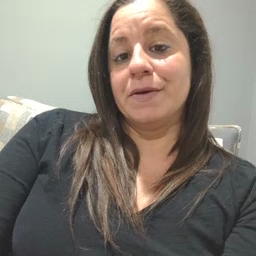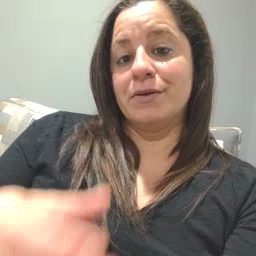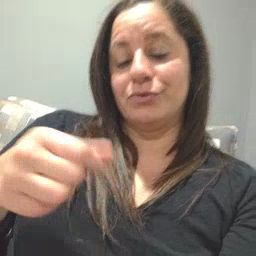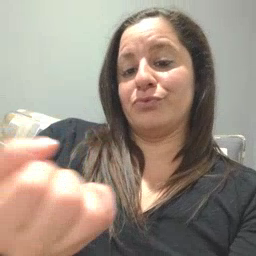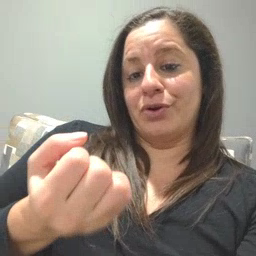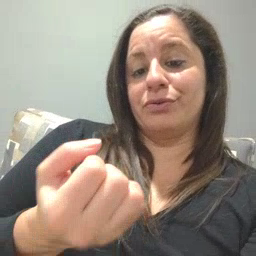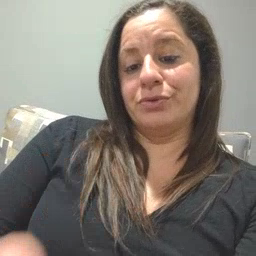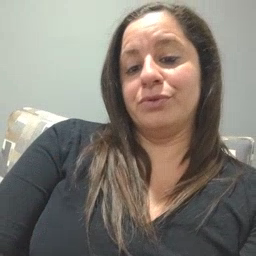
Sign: drawer